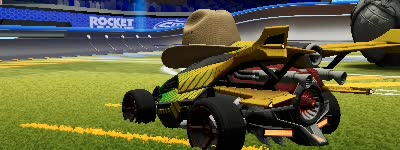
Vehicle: aftershock